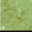
Piece: xx